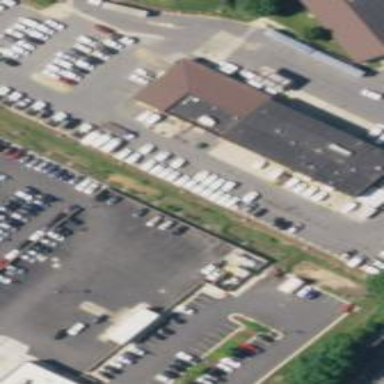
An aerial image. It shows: Commercial building.